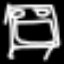
Label: bed